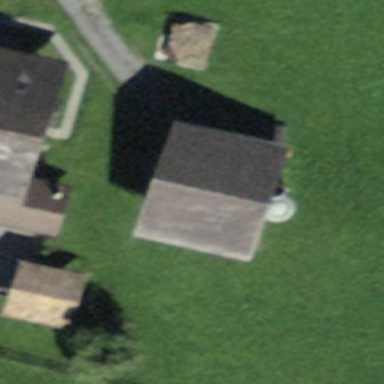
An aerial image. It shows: Rural barn.